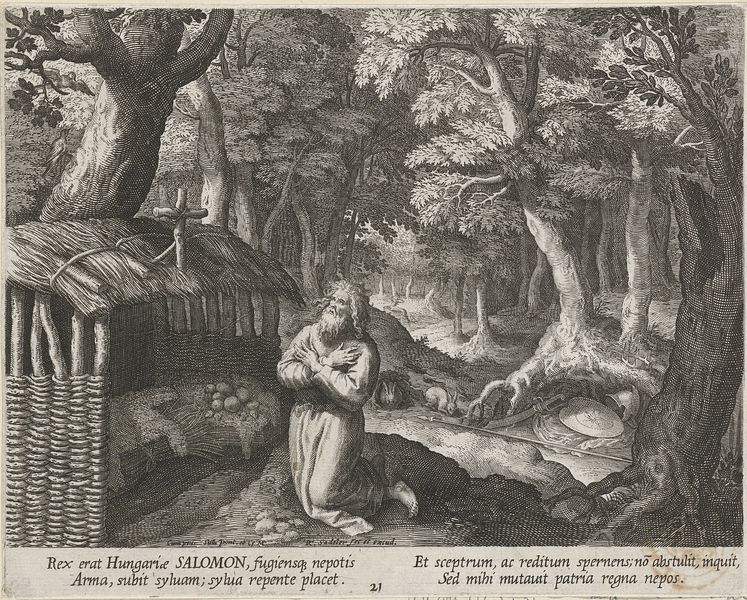
Titel: Heilige Solomon als kluizenaar
Künstler: Raphaël (I) Sadeler
Standort: Amsterdam
Institution: Rijksmuseum
Schlagwörter: church, hall, hands, religious, white, black, dark, face, grey, hair, bed, print, fruit, man, tree, roof, trees, feet, knight, forest, light, stream, paper, shadow, beard, cross, prayer, religion, hut, animal, branches, shield, christian, stones, kneeling, salomon, stick, page, pray, praying, latin, hollow, straw, woods, trunks, weapons, rabbit, woodland, worship, engrave, thatch, helment, hungary, thatched, saloman, scord, rabbbit, hungria